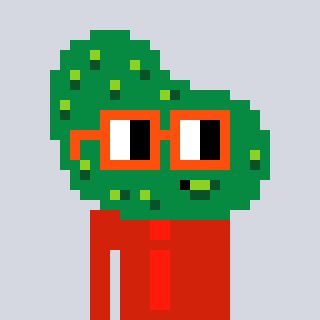
a pixel art character with square orange glasses, a pickle-shaped head and a red-colored body on a cool background